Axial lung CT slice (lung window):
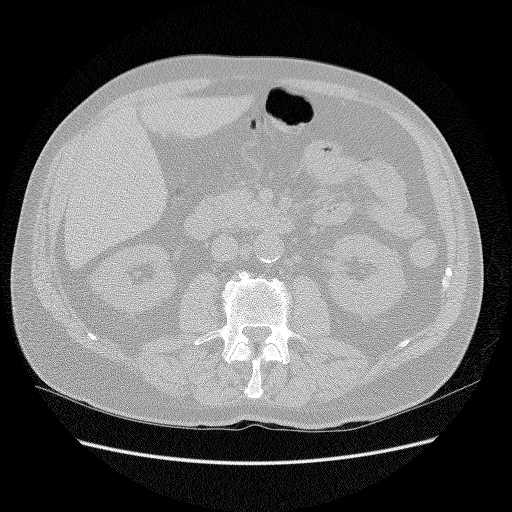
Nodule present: no